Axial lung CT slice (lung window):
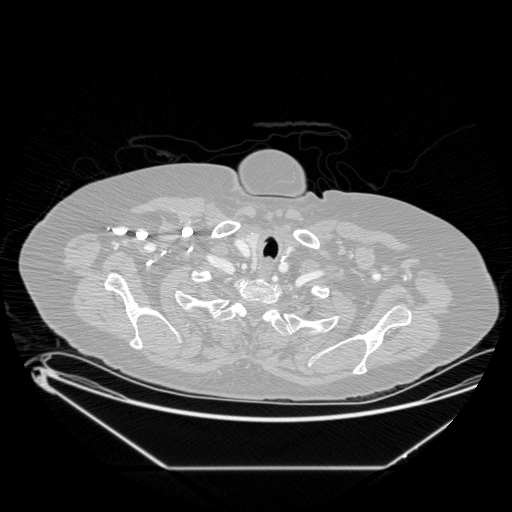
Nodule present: no